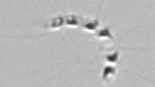
Label: Chaetoceros